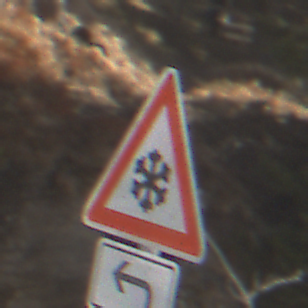
Verkehrszeichen: SchneeOderEisglaette
Zusatzzeichen unten: RichtungsangabeDurchPfeile2
Umgebung: Outdoor, Nature
Tageszeit: Midday
Wetter: PartlyCloudy
Licht: Natural
Jahreszeit: NotSpecified
Kontrast: HighContrast